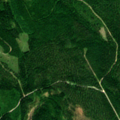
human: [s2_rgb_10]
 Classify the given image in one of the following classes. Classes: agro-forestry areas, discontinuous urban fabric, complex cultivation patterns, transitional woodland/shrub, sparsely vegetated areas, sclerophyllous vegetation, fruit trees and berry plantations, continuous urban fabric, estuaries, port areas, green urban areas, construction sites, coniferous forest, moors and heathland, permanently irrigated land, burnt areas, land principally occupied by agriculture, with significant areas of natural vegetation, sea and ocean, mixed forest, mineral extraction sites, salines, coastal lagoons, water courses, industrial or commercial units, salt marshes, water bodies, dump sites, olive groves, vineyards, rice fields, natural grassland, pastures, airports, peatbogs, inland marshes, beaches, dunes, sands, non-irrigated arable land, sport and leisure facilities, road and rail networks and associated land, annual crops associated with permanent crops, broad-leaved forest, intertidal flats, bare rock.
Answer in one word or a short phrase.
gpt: coniferous forest, mixed forest